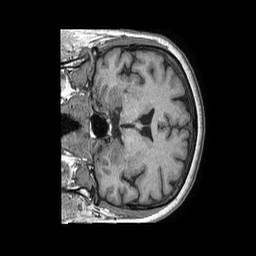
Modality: T1w
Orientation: coronal
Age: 63
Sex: female
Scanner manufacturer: philips
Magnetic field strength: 1.5 T
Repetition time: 0.00762 s
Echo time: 0.003464 s